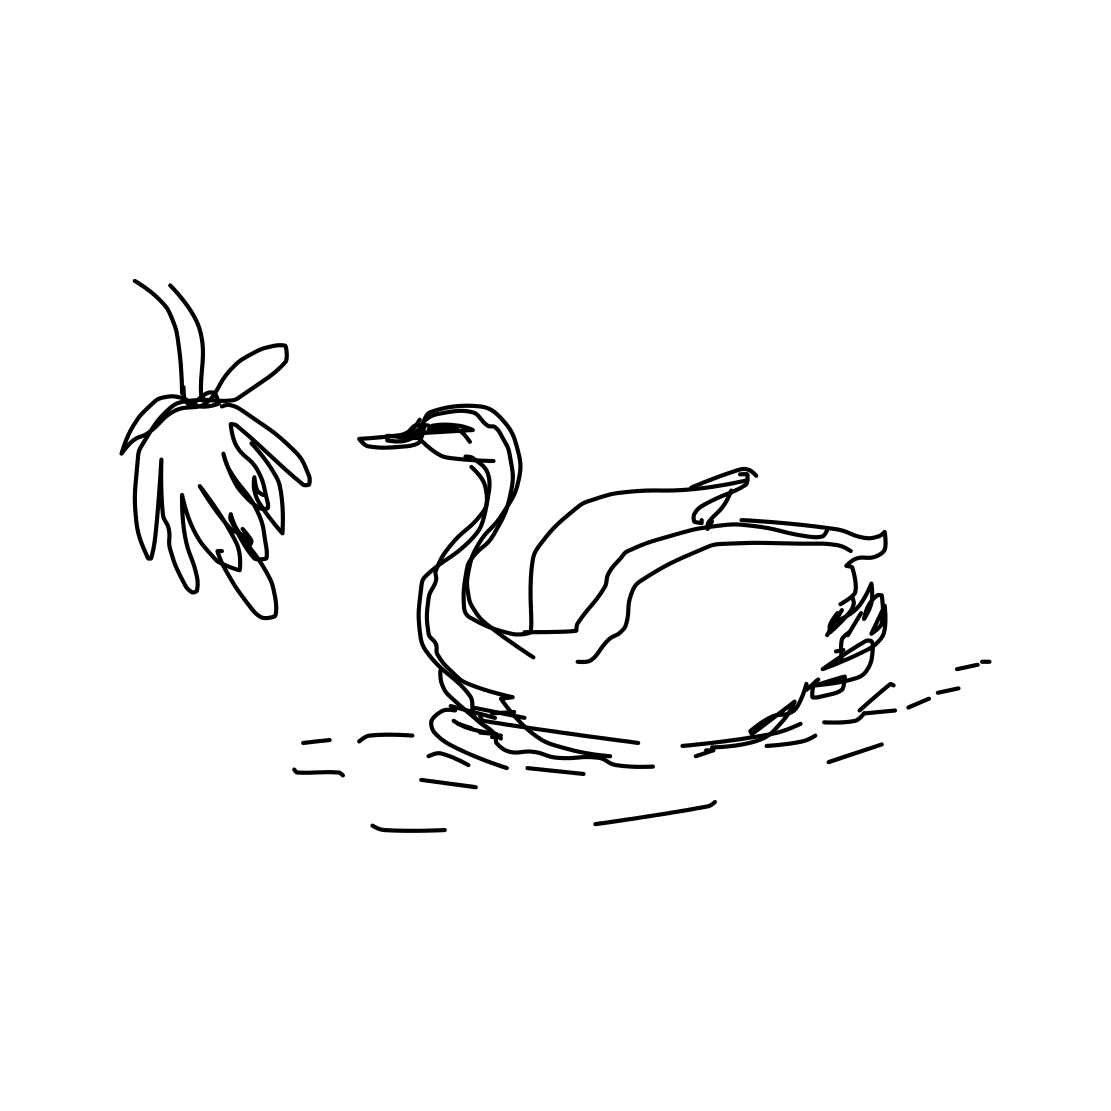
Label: swan